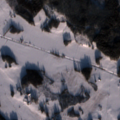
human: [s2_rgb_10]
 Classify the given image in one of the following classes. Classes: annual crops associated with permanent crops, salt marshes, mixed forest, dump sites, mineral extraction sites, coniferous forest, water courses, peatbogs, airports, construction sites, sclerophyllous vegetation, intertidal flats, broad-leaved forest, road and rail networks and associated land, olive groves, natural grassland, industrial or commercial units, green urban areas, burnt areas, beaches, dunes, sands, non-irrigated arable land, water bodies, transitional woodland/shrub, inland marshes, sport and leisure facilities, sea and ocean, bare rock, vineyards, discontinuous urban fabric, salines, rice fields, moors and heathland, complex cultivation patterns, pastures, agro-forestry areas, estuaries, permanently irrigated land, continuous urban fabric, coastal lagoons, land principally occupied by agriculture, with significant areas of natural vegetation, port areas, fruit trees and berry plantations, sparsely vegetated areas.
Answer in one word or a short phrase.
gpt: non-irrigated arable land, land principally occupied by agriculture, with significant areas of natural vegetation, coniferous forest, mixed forest